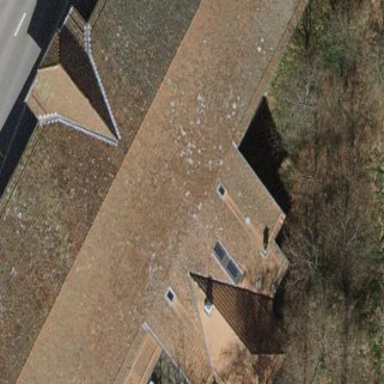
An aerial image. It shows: View of roof of building.